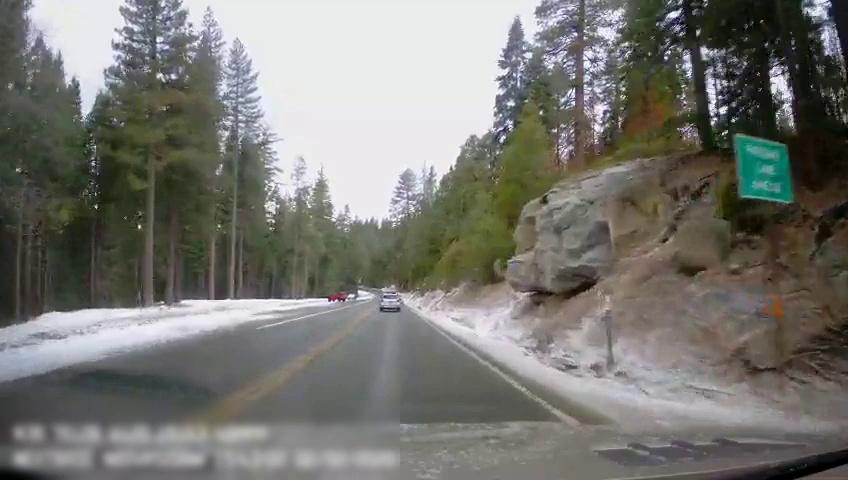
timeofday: Day
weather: Cloudy
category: Drivable Space
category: Vehicles | Car
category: Vehicles | SUV
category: Lanes | Current Lane
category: Lanes | Current Lane
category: Lanes | Opposite Lane
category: Lanes | Opposite Lane
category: Traffic | Signs